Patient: sex M, age 71
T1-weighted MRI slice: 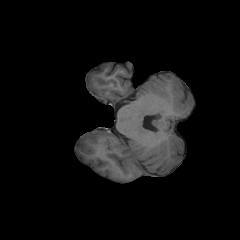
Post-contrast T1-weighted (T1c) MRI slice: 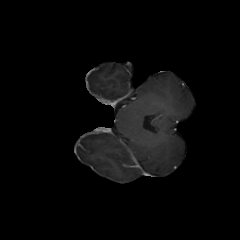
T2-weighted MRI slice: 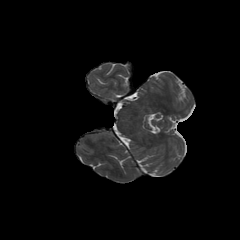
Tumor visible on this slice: yes
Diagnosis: Glioblastoma, IDH-wildtype
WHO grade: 4